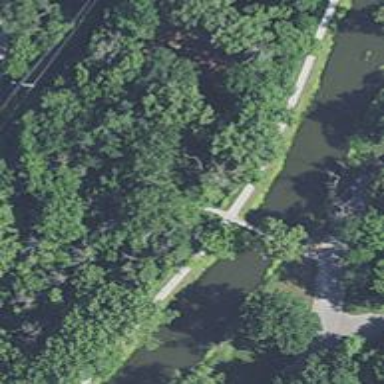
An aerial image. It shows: Footway bridge.